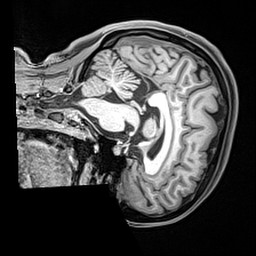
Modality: T1w
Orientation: sagittal
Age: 21
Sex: female
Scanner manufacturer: siemens
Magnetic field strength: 3 T
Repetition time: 2.4 s
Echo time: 0.00217 s